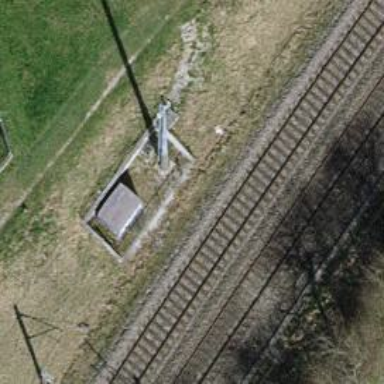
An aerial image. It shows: Man-made mast used for communication purposes.